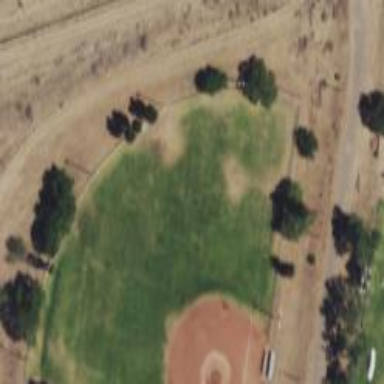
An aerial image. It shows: Baseball pitch surrounded by fence.